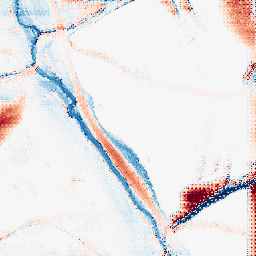
Category: morphological
Decomposition family: morphological_rect
Decomposition parameters: operation: average
width: 50
height: 10
Upsampling method: regularized
Upsampling parameters: scale: 2
lambda_reg: 0.1
Upsampling scale: 2